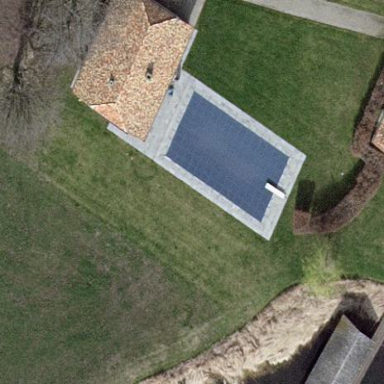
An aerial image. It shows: Swimming pool located in leisure land.